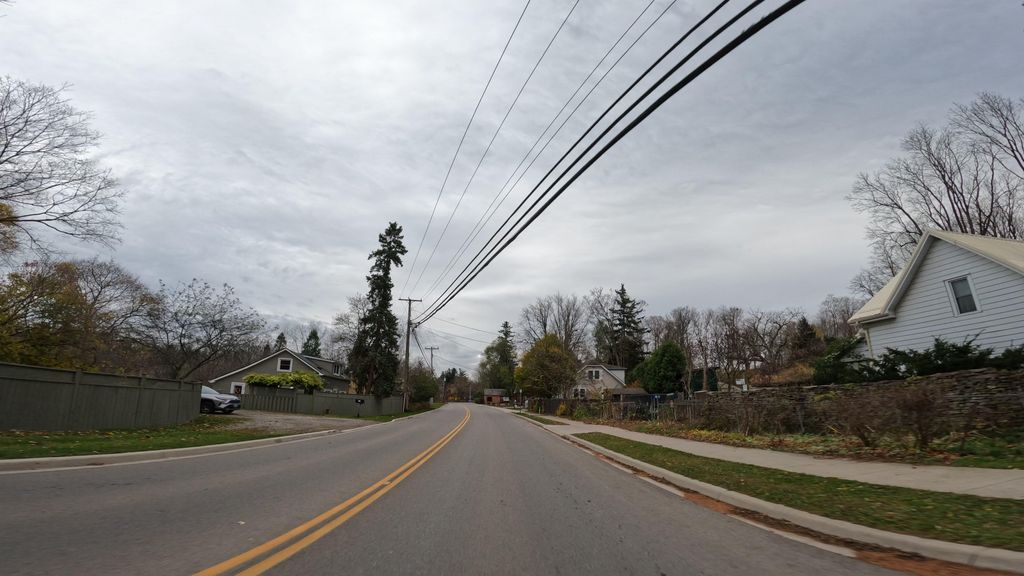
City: hamilton